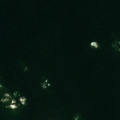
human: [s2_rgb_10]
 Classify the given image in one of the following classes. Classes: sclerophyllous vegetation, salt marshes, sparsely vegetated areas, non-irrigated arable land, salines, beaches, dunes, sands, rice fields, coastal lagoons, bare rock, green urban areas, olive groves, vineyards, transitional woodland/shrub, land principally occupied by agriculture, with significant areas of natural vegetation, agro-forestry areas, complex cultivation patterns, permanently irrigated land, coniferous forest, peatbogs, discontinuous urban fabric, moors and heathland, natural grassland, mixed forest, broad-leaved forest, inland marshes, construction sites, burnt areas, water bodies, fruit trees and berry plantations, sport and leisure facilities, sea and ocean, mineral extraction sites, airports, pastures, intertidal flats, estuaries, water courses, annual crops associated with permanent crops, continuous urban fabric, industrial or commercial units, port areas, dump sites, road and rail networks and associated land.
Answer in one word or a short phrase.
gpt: sea and ocean